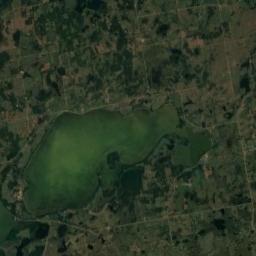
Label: lake